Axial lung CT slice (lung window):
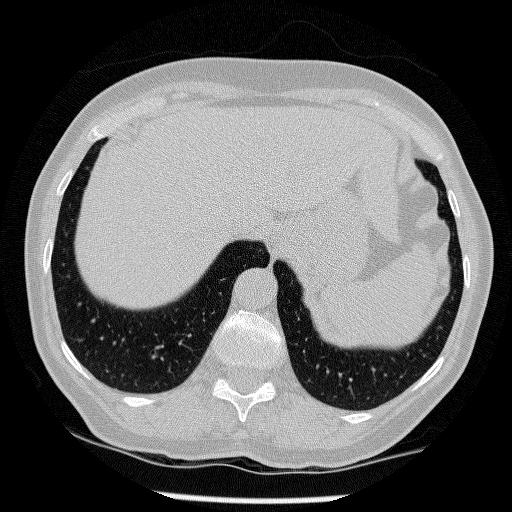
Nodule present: no